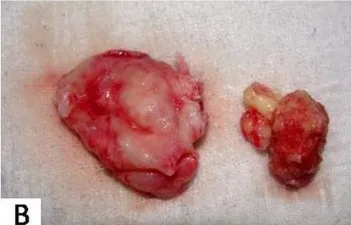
Surgical specimen of the lesion.
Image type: medical_photograph (other_medical_photograph)